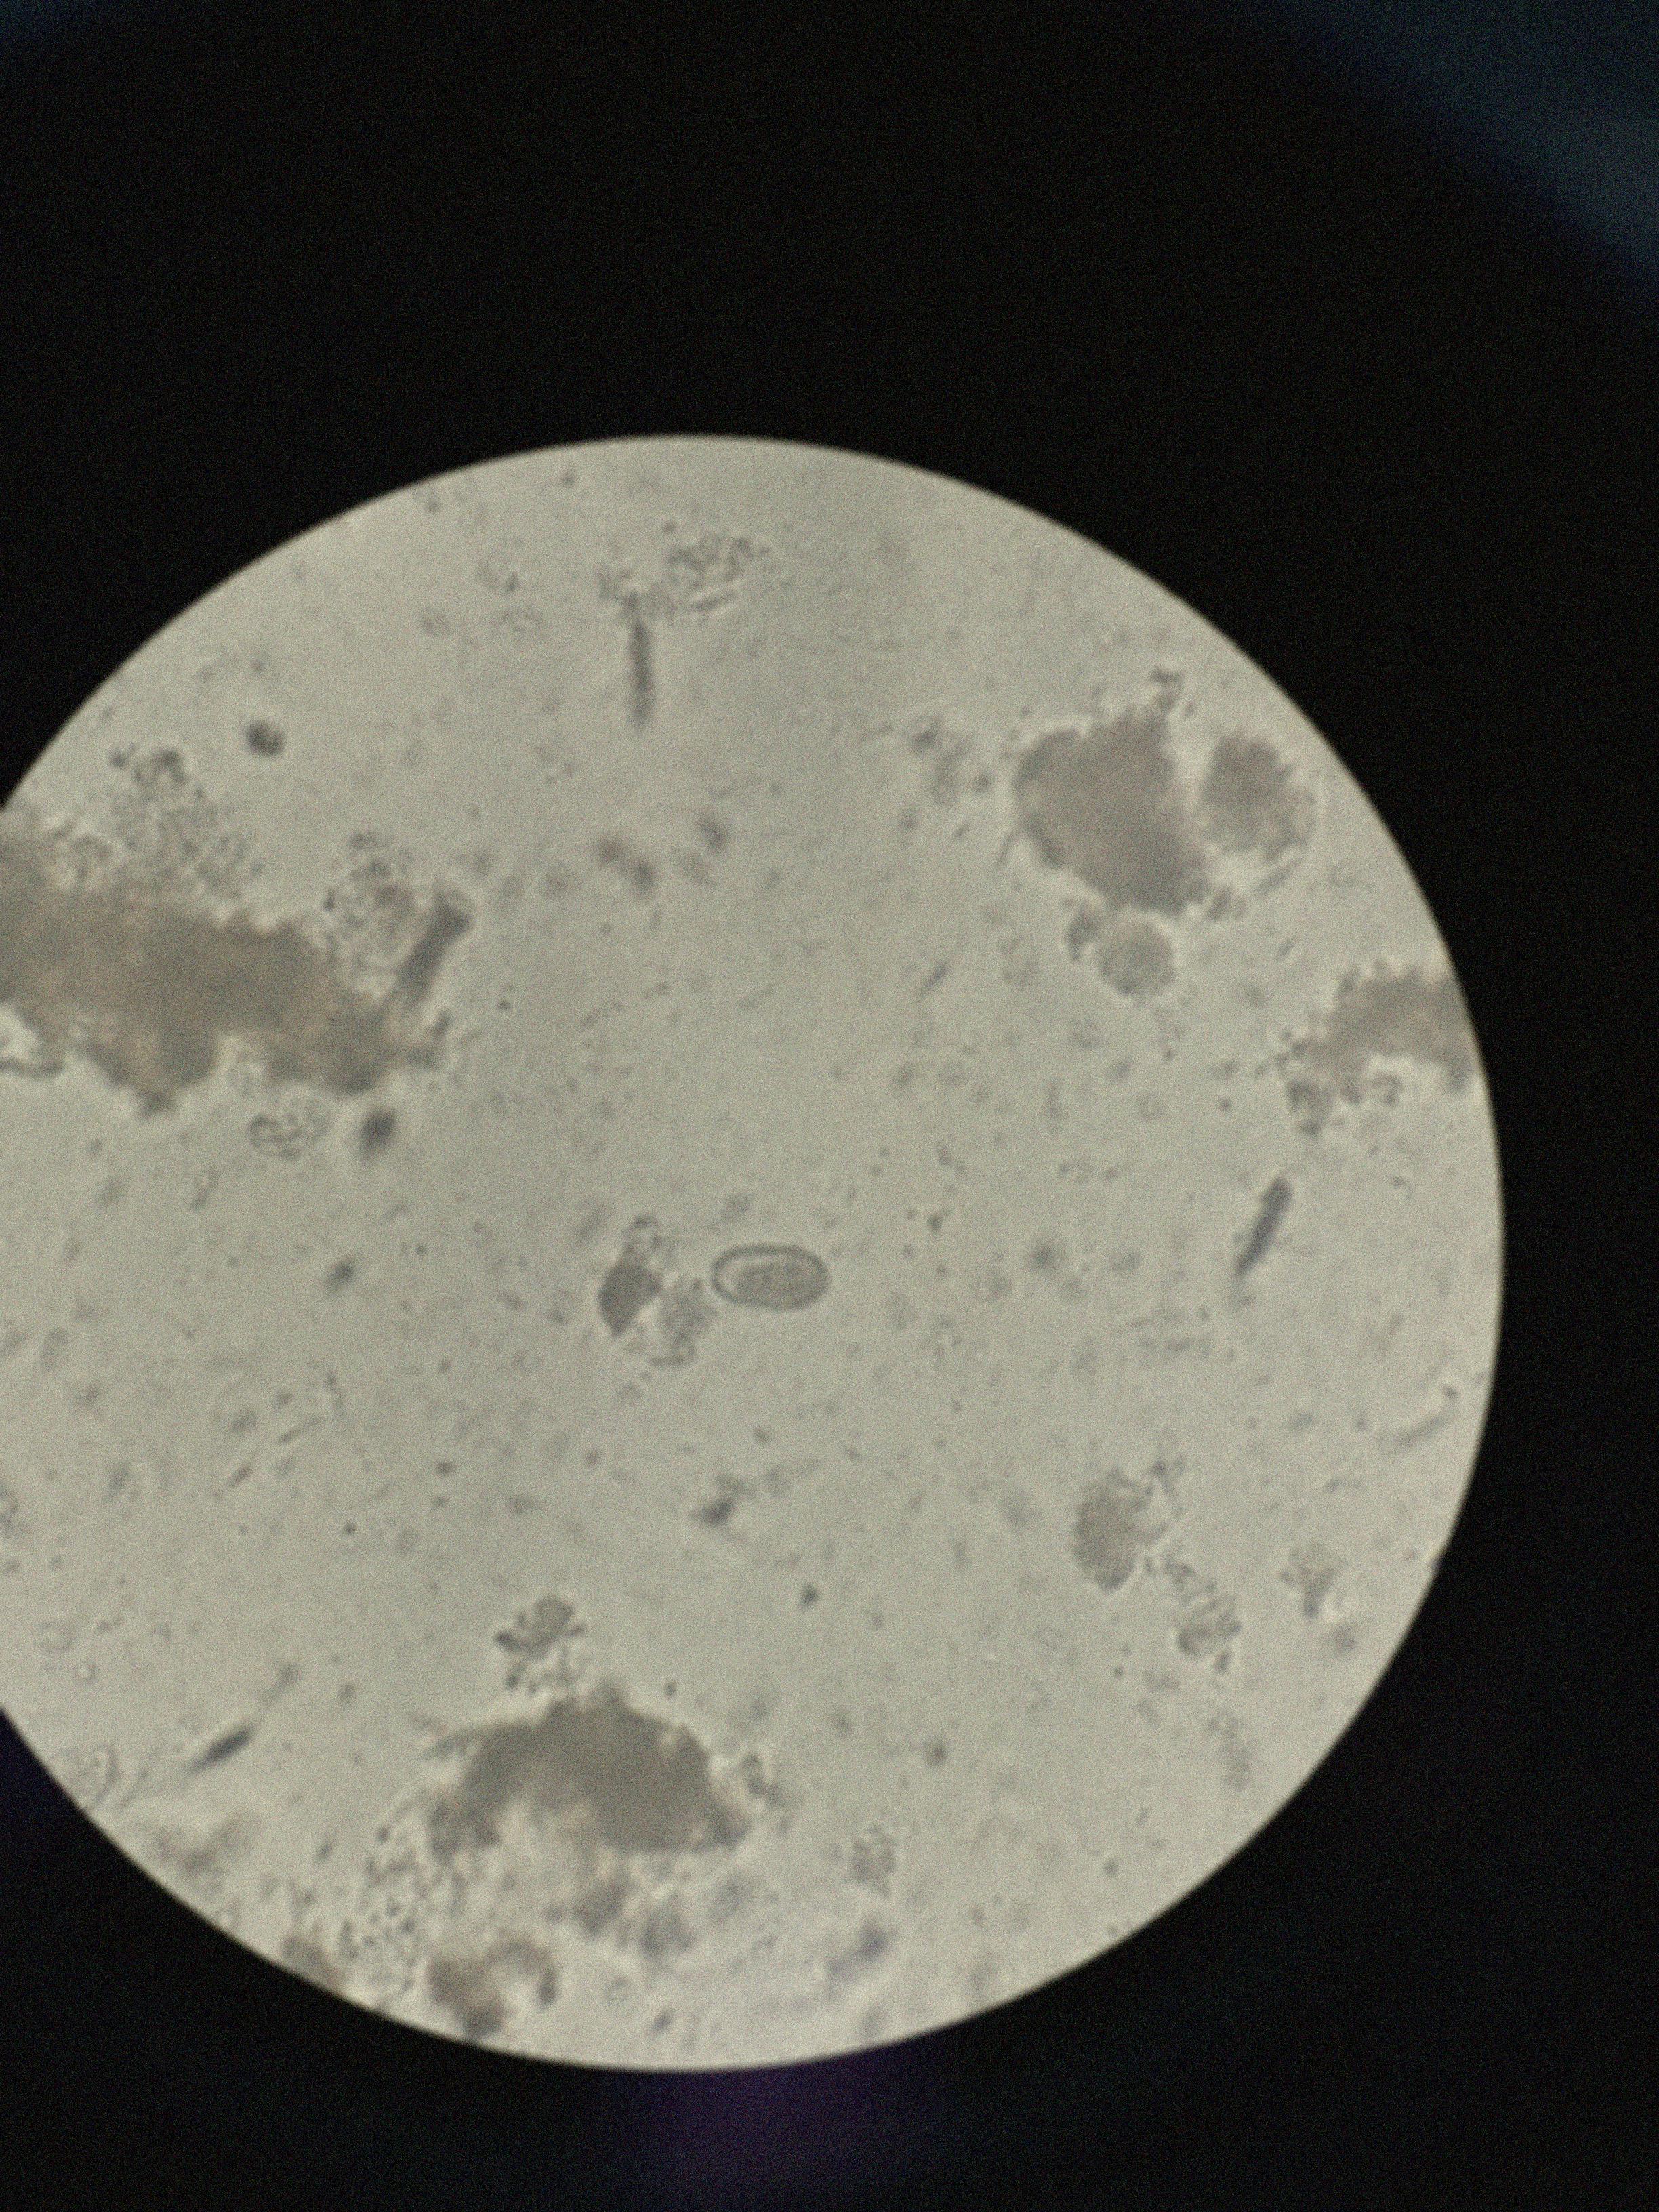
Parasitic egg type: Capillaria philippinensis